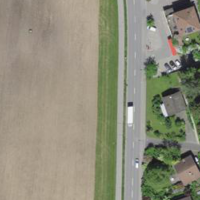
EUNIS habitat code: 52
Species observed at this site:
Lapsana communis